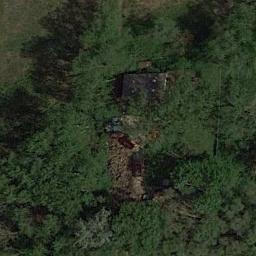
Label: forest